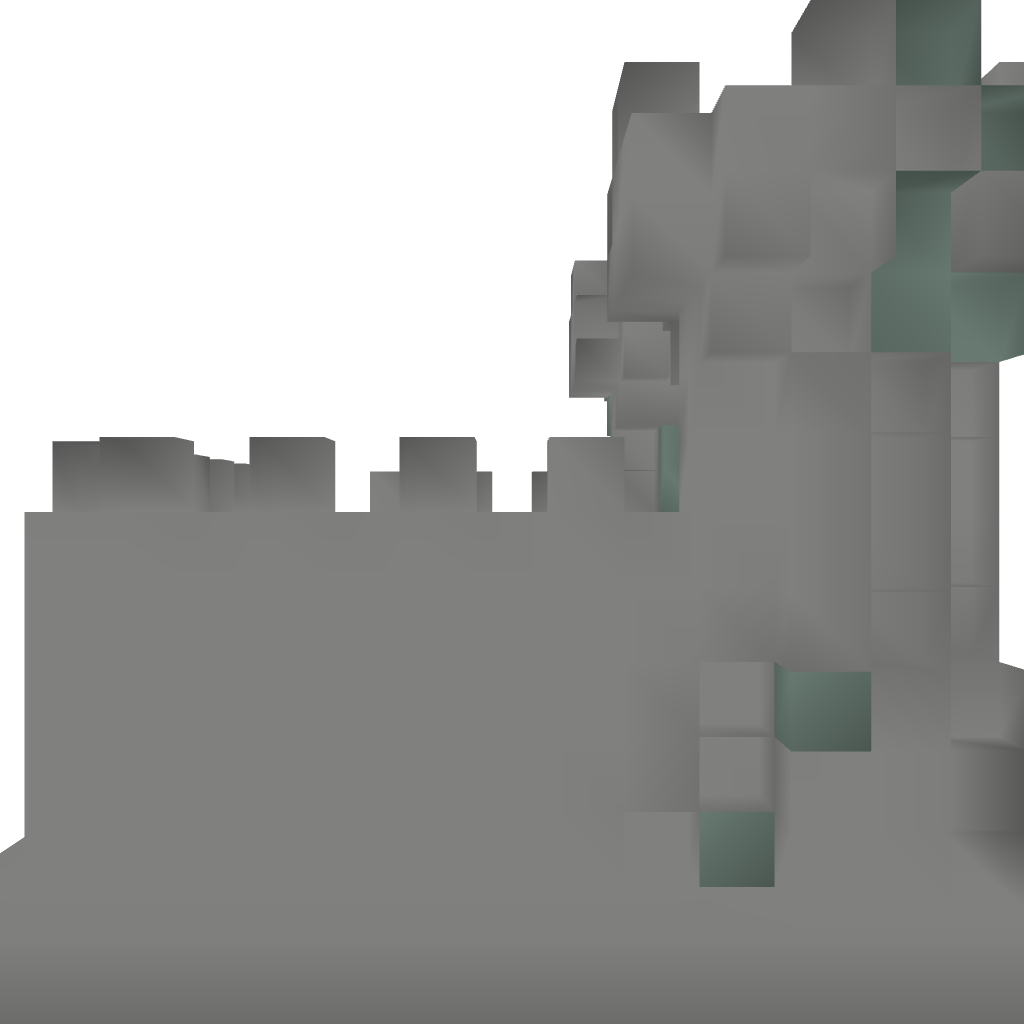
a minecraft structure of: A small castle